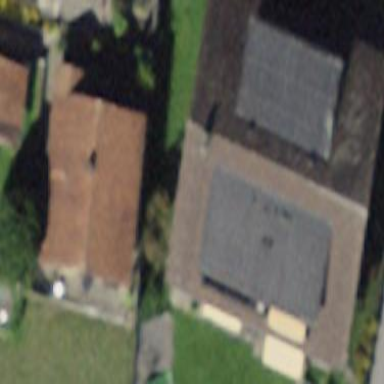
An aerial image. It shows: Residential building.